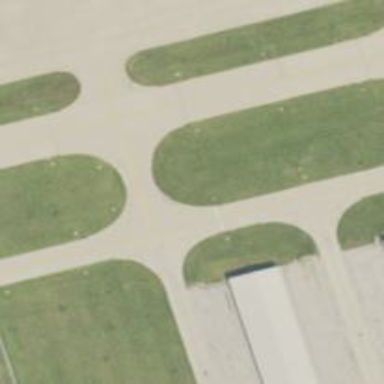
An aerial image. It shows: View of taxiway at the airport.